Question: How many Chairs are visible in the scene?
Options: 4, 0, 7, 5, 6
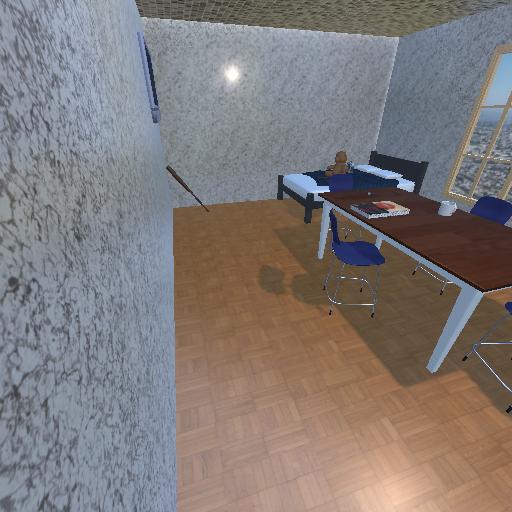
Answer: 4